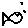
Label: fish